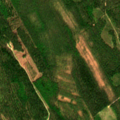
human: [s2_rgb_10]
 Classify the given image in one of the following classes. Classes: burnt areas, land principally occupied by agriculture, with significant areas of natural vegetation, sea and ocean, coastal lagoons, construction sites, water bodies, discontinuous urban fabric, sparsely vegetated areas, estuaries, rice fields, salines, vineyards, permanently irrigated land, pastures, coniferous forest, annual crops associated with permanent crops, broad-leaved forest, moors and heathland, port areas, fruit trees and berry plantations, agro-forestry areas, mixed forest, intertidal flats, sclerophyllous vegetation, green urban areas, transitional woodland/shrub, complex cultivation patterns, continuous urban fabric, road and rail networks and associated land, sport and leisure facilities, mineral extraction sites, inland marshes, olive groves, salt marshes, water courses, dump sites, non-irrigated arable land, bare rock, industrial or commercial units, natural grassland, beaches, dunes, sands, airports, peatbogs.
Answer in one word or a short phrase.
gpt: coniferous forest, mixed forest